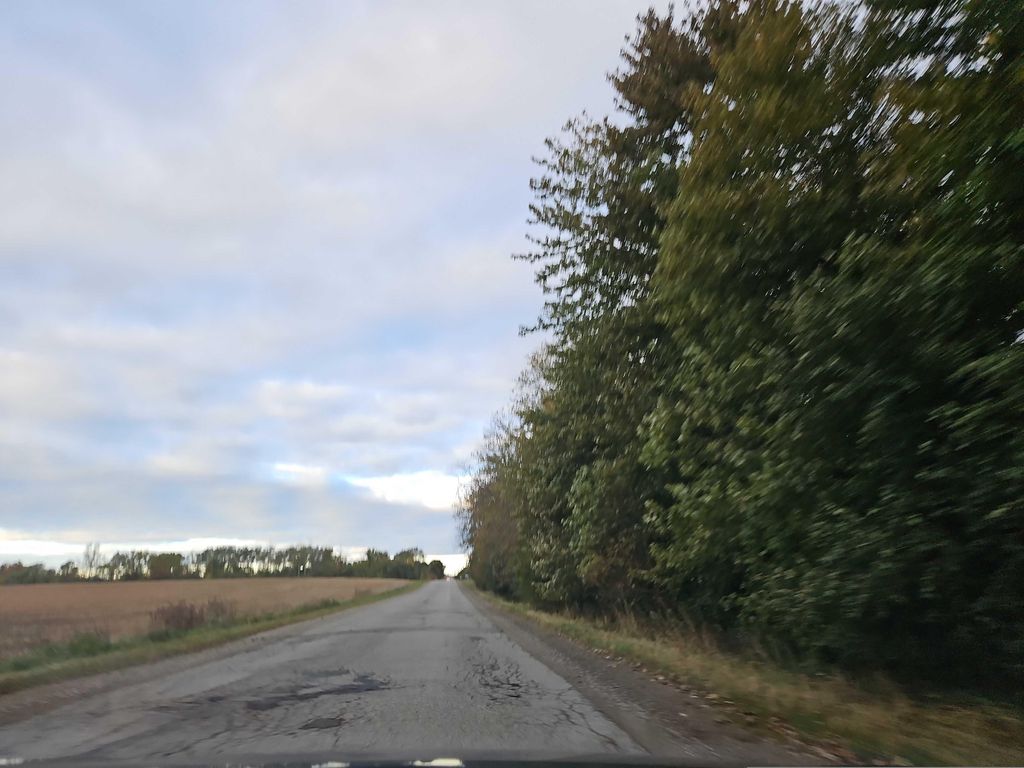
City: kitchener-waterloo